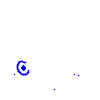
Particle: electron